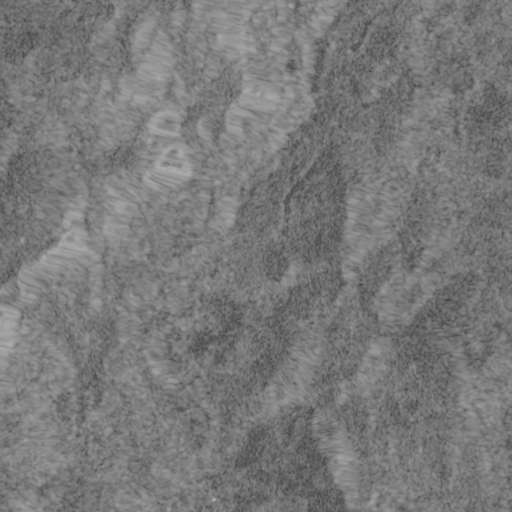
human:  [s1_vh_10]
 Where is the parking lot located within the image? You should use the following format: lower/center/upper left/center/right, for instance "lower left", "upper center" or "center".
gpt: The parking lot is located in the lower left of the image.
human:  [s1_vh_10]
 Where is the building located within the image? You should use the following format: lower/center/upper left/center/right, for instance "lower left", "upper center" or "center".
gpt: There is no building in the image.

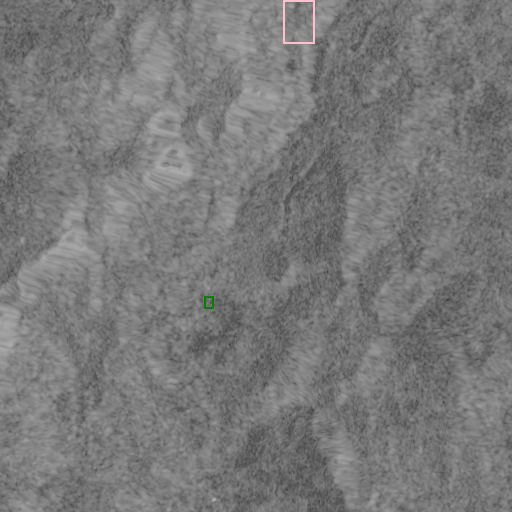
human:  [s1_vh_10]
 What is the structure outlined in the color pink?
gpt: The structure outlined in pink is a crop field.
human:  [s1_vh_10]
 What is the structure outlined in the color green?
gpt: The structure outlined in green is a park.
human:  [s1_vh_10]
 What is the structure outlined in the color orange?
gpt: There is no orange outline.